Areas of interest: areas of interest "Flower, Bird, Fish, and Insect Market"
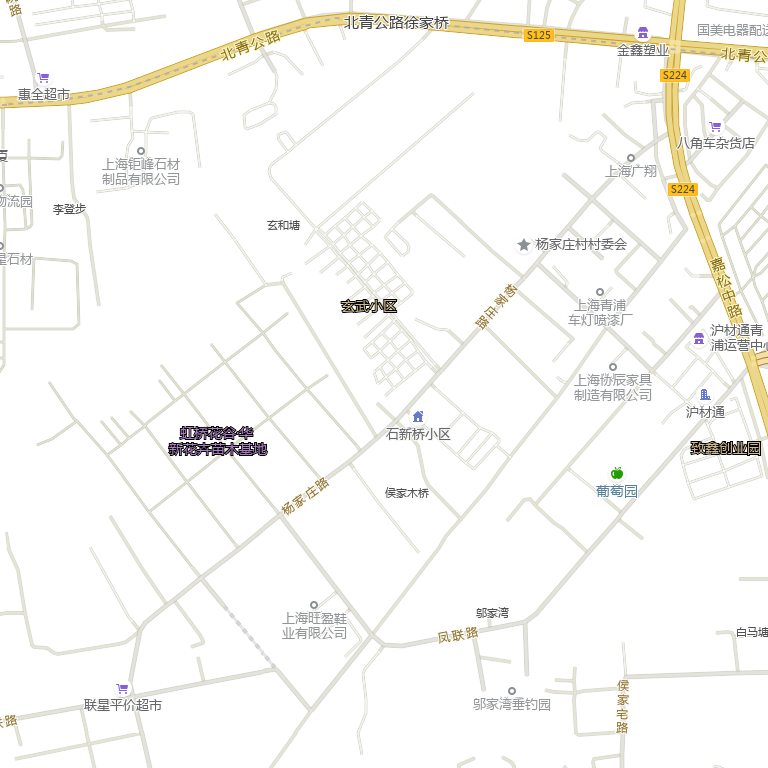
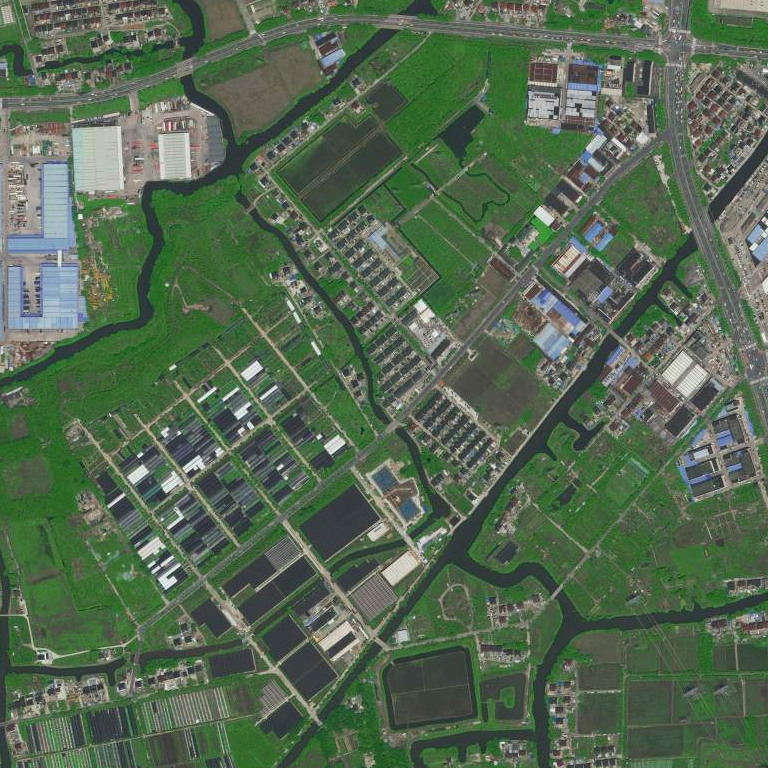